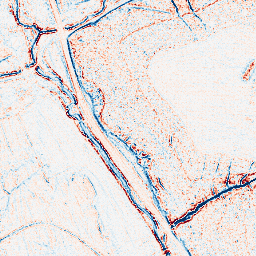
Category: edge_preserving
Decomposition family: bilateral
Decomposition parameters: d: 5
sigma_color: 75
sigma_space: 75
Upsampling method: sinc_blackman
Upsampling parameters: scale: 2
kernel_size: 4
Upsampling scale: 2